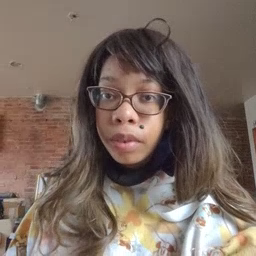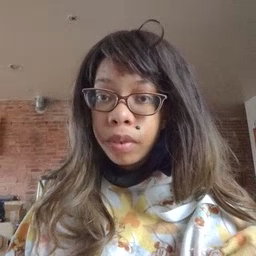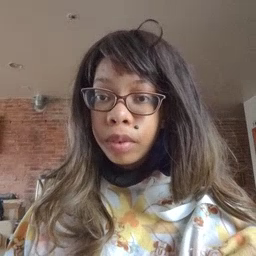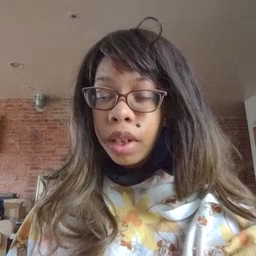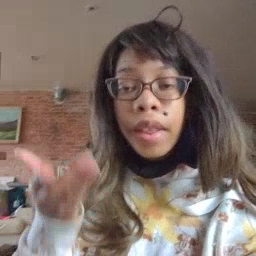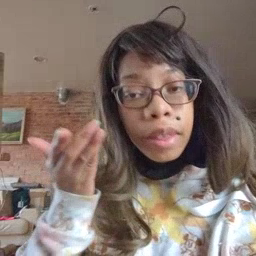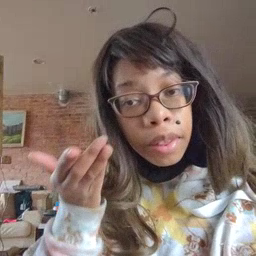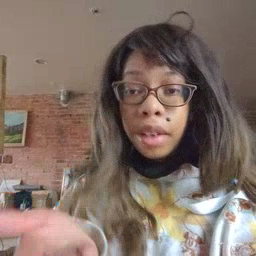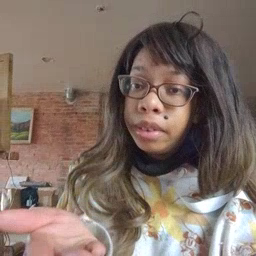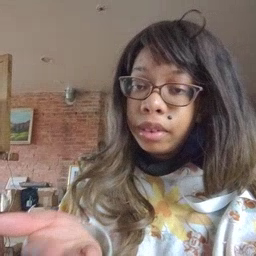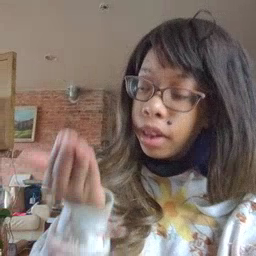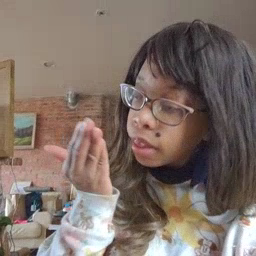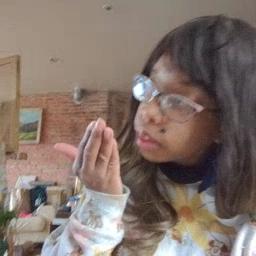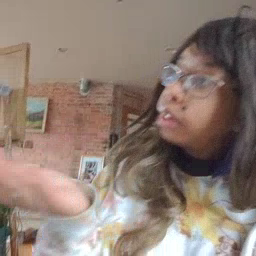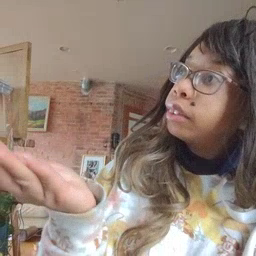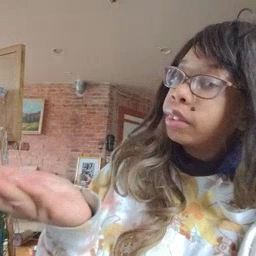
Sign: there